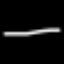
Label: line